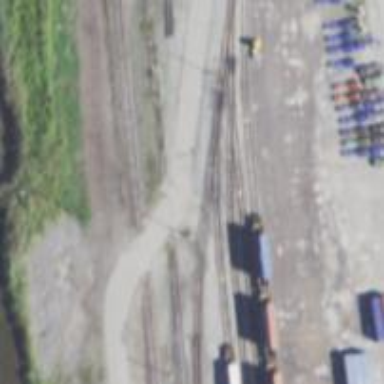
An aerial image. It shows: Railway level crossing.